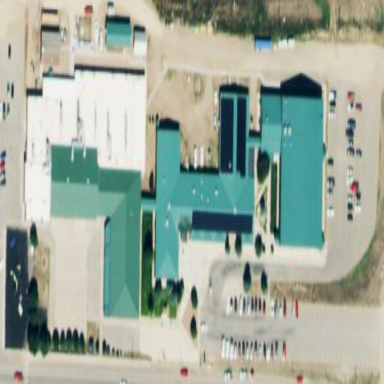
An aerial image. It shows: School.